Brain MRI, modality: hrT2
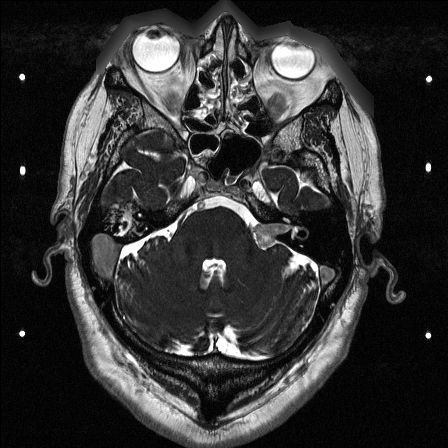